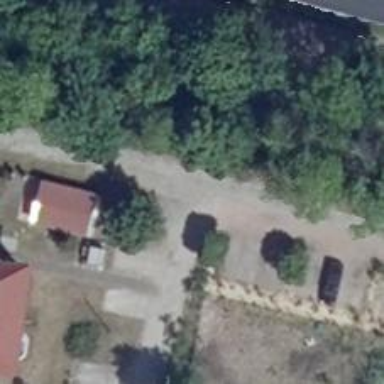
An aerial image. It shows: Residential road.